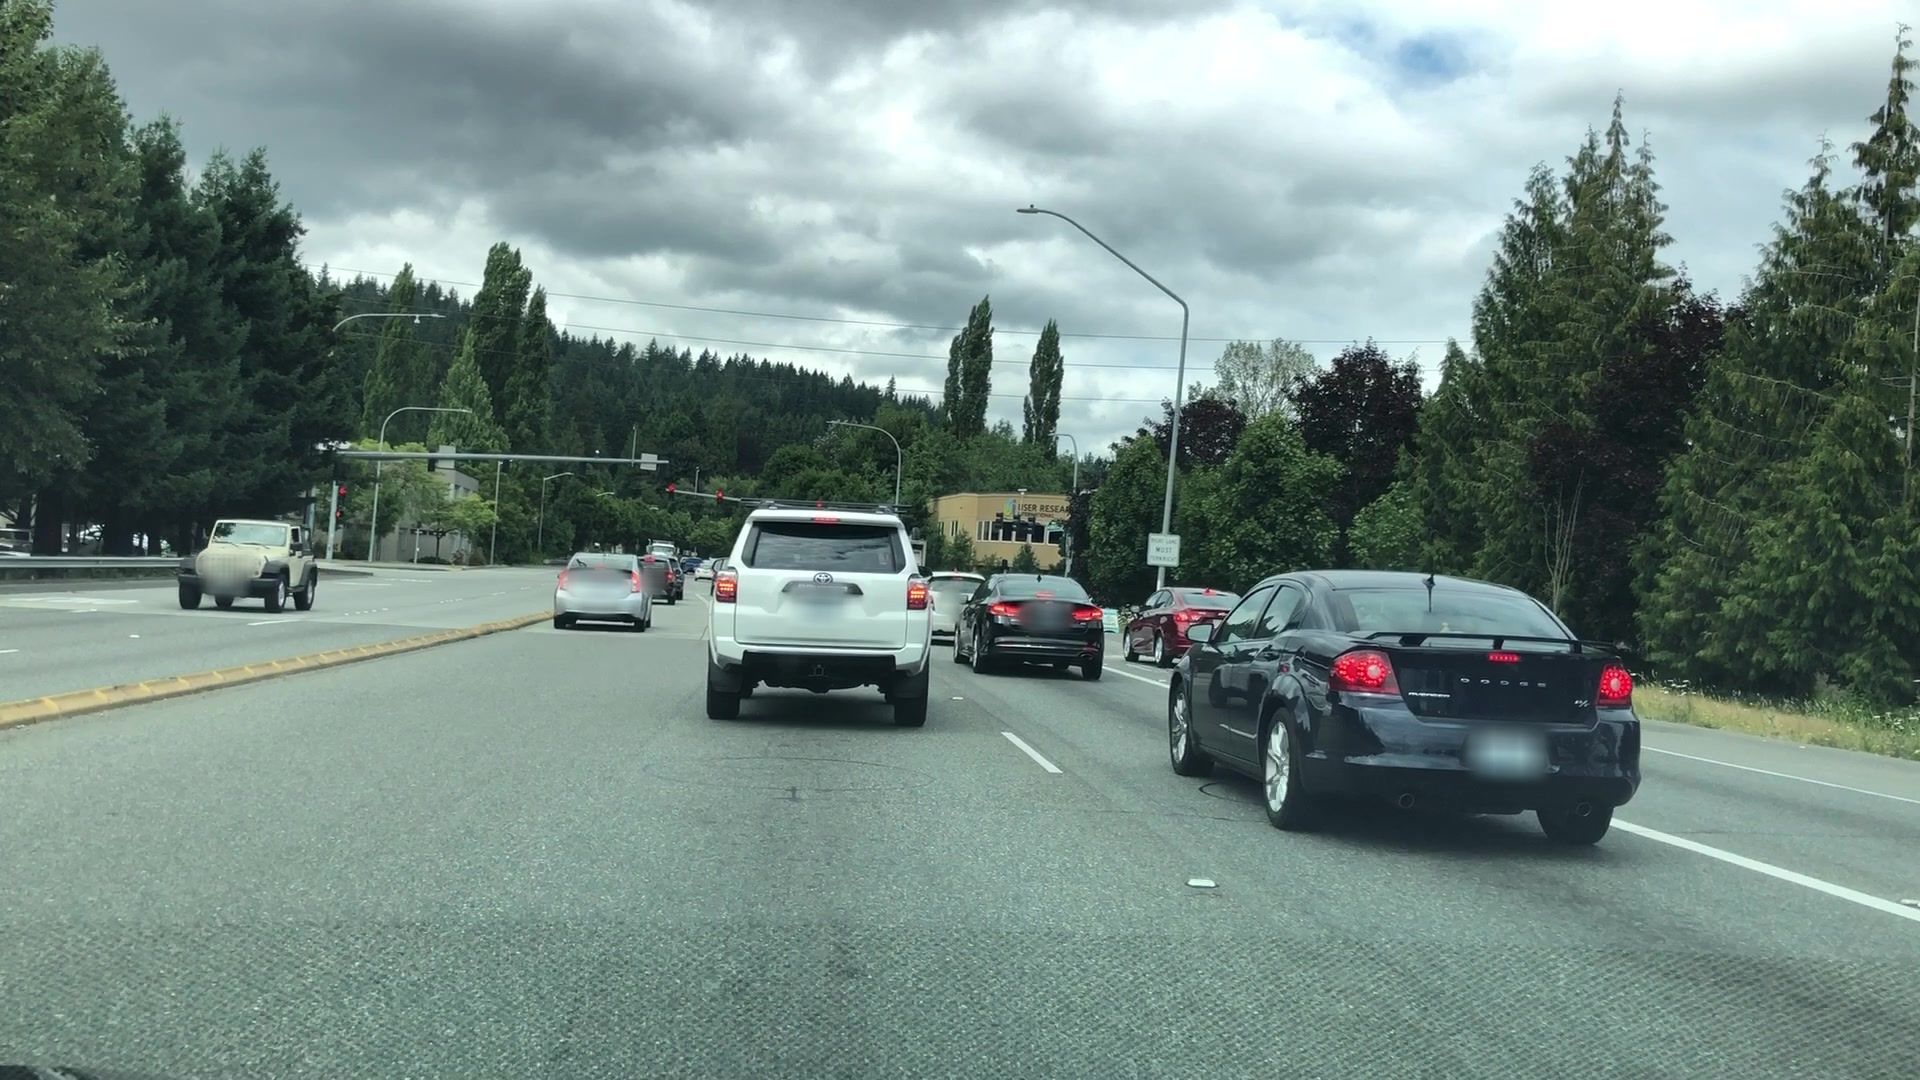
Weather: cloudy
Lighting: day
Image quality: good
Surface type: driving surface
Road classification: cycleway, footway
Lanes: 4, 3
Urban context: suburban or peri-urban
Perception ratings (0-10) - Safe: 3.46, Lively: 2.56, Beautiful: 3.75, Boring: 5.02, Depressing: 4.17, Wealthy: 3.86